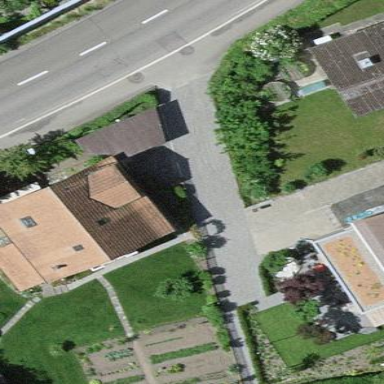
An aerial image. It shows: Simple and straightforward house.